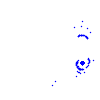
Particle: electron